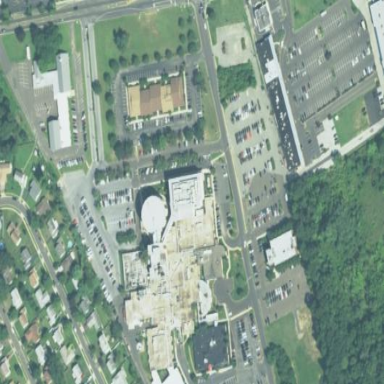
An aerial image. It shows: Hospital building.